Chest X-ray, AP view. Patient: 45 years old, sex M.
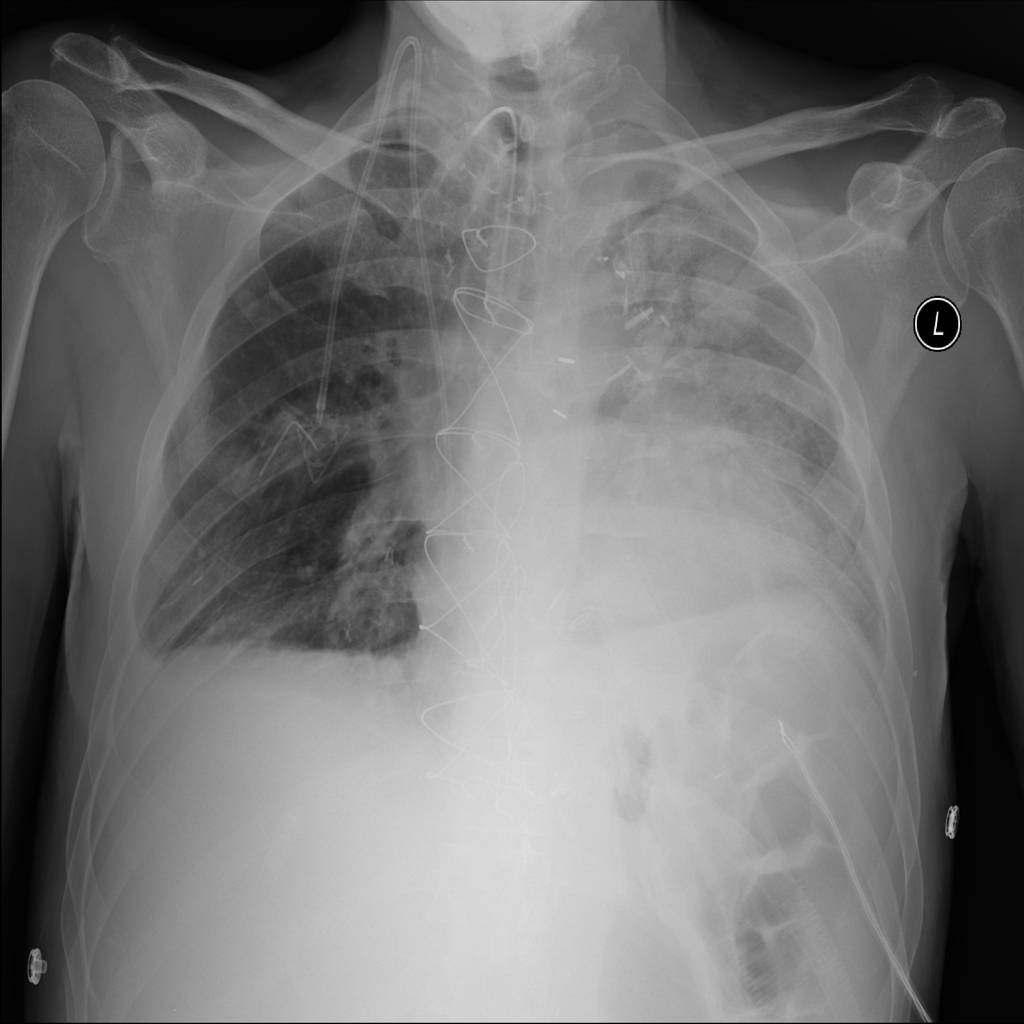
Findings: Effusion, Infiltration, Mass, Nodule, Pleural_Thickening